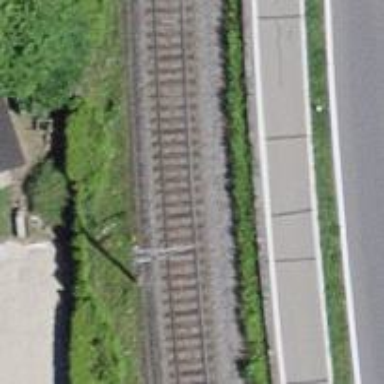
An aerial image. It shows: Railway track with contact line for electrification.